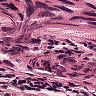
Metastatic tissue present: yes